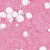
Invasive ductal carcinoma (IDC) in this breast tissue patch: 0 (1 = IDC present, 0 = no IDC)